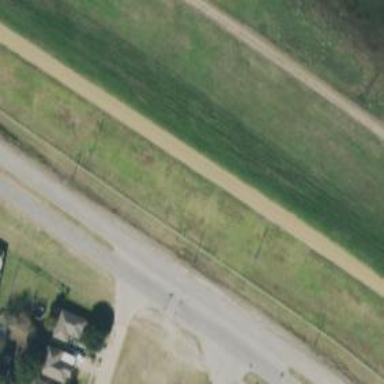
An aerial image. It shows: Track with embankment.